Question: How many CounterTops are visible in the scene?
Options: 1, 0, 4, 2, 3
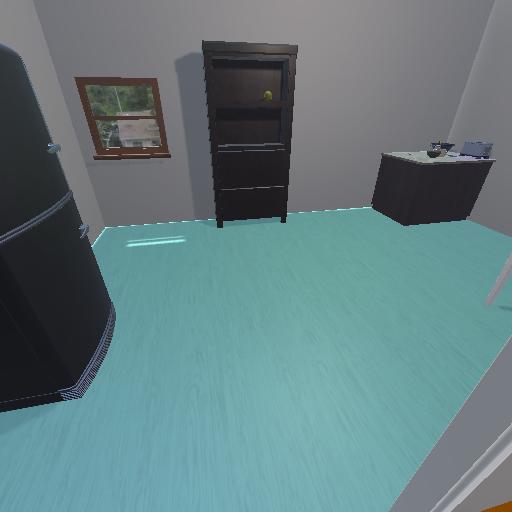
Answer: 1